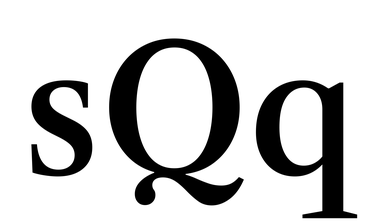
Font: LibreCaslonText_Medium